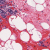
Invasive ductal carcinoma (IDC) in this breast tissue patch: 0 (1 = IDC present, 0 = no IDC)